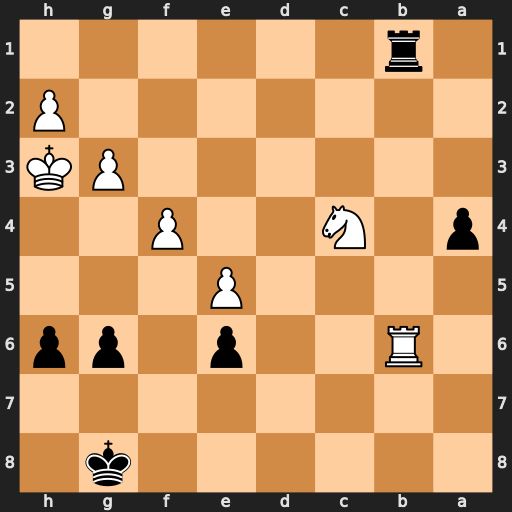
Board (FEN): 6k1/8/1R2p1pp/4P3/p1N2P2/6PK/7P/1r6
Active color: b
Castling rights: -
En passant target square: -
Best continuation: Rxb6 Nxb6 a3 Nd7 a2